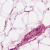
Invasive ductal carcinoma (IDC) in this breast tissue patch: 0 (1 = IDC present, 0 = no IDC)